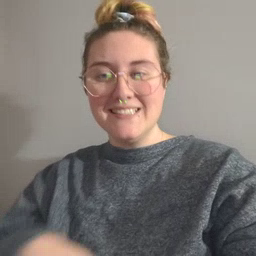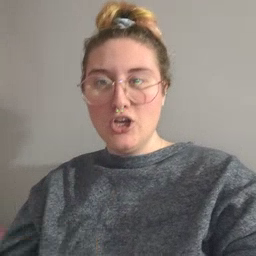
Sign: zipper